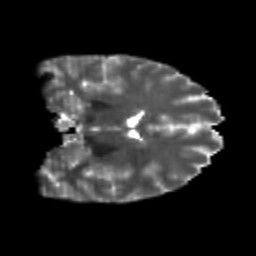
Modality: T2w
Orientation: coronal
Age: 20
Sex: male
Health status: healthy
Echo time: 0.074 s